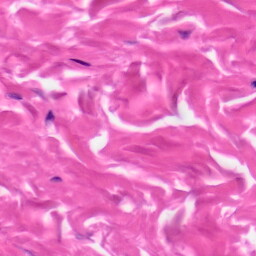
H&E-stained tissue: Skin